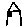
Label: house